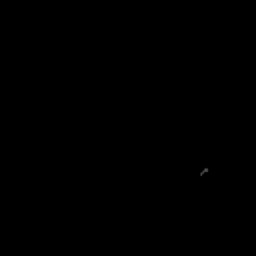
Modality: FA
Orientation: axial
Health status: healthy
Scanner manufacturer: siemens
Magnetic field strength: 3 T
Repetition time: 10 s
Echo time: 0.092 s